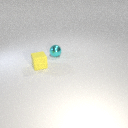
small yellow rubber cube to the left of small cyan metal sphere